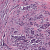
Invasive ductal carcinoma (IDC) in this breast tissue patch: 1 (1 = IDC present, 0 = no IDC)